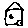
Label: house